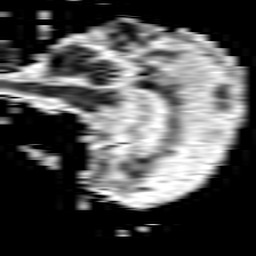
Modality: ADC
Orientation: sagittal
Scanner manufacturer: philips
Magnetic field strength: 1.5 T
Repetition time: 3.398 s
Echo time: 0.06922 s